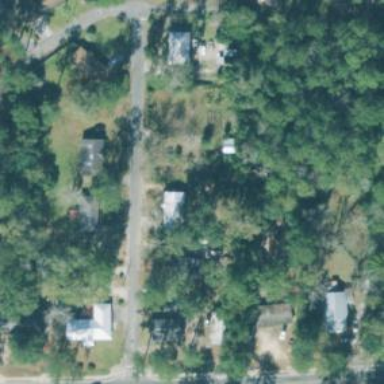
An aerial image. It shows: Residential road.